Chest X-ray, AP view. Patient: 34 years old, sex M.
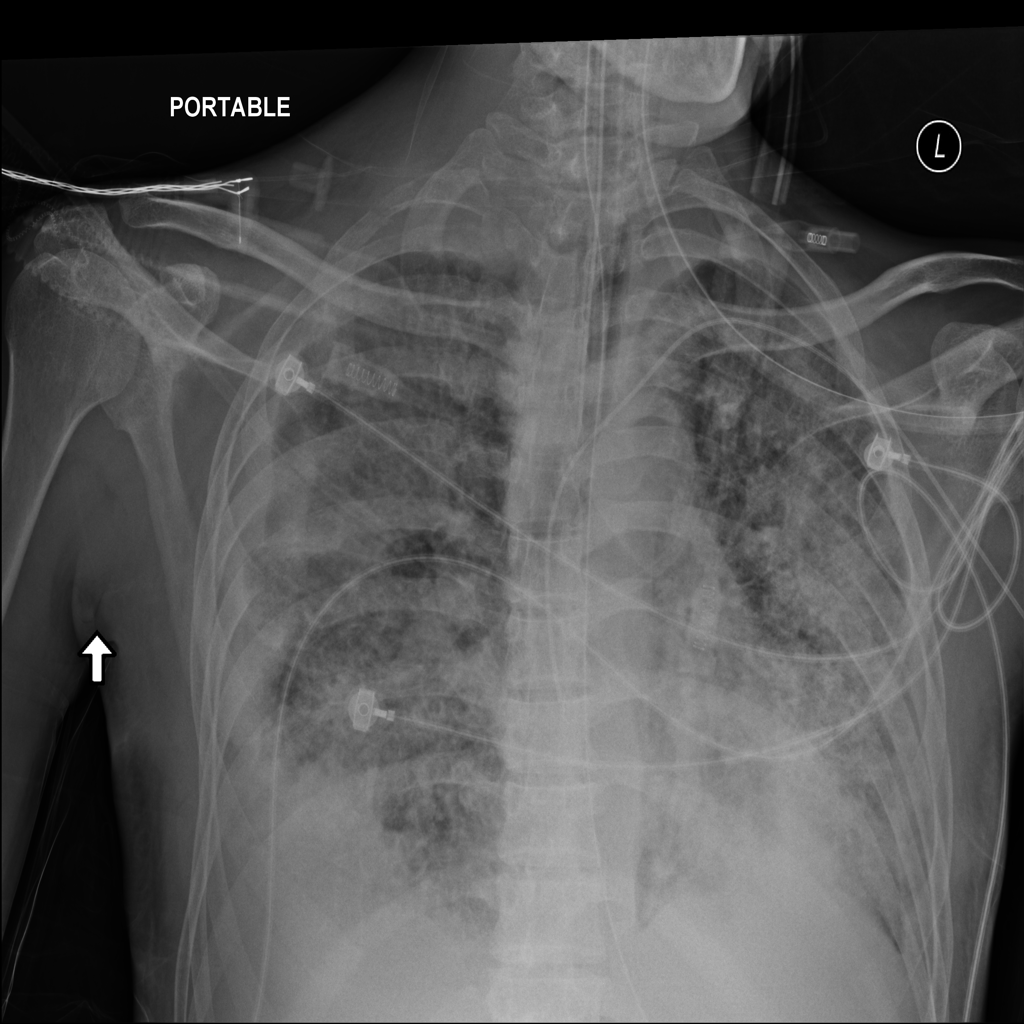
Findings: Pleural_Thickening